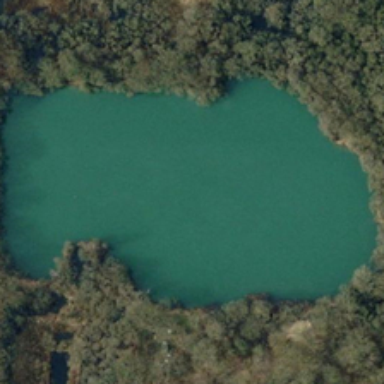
The huge lake lies in the middle of the woods .